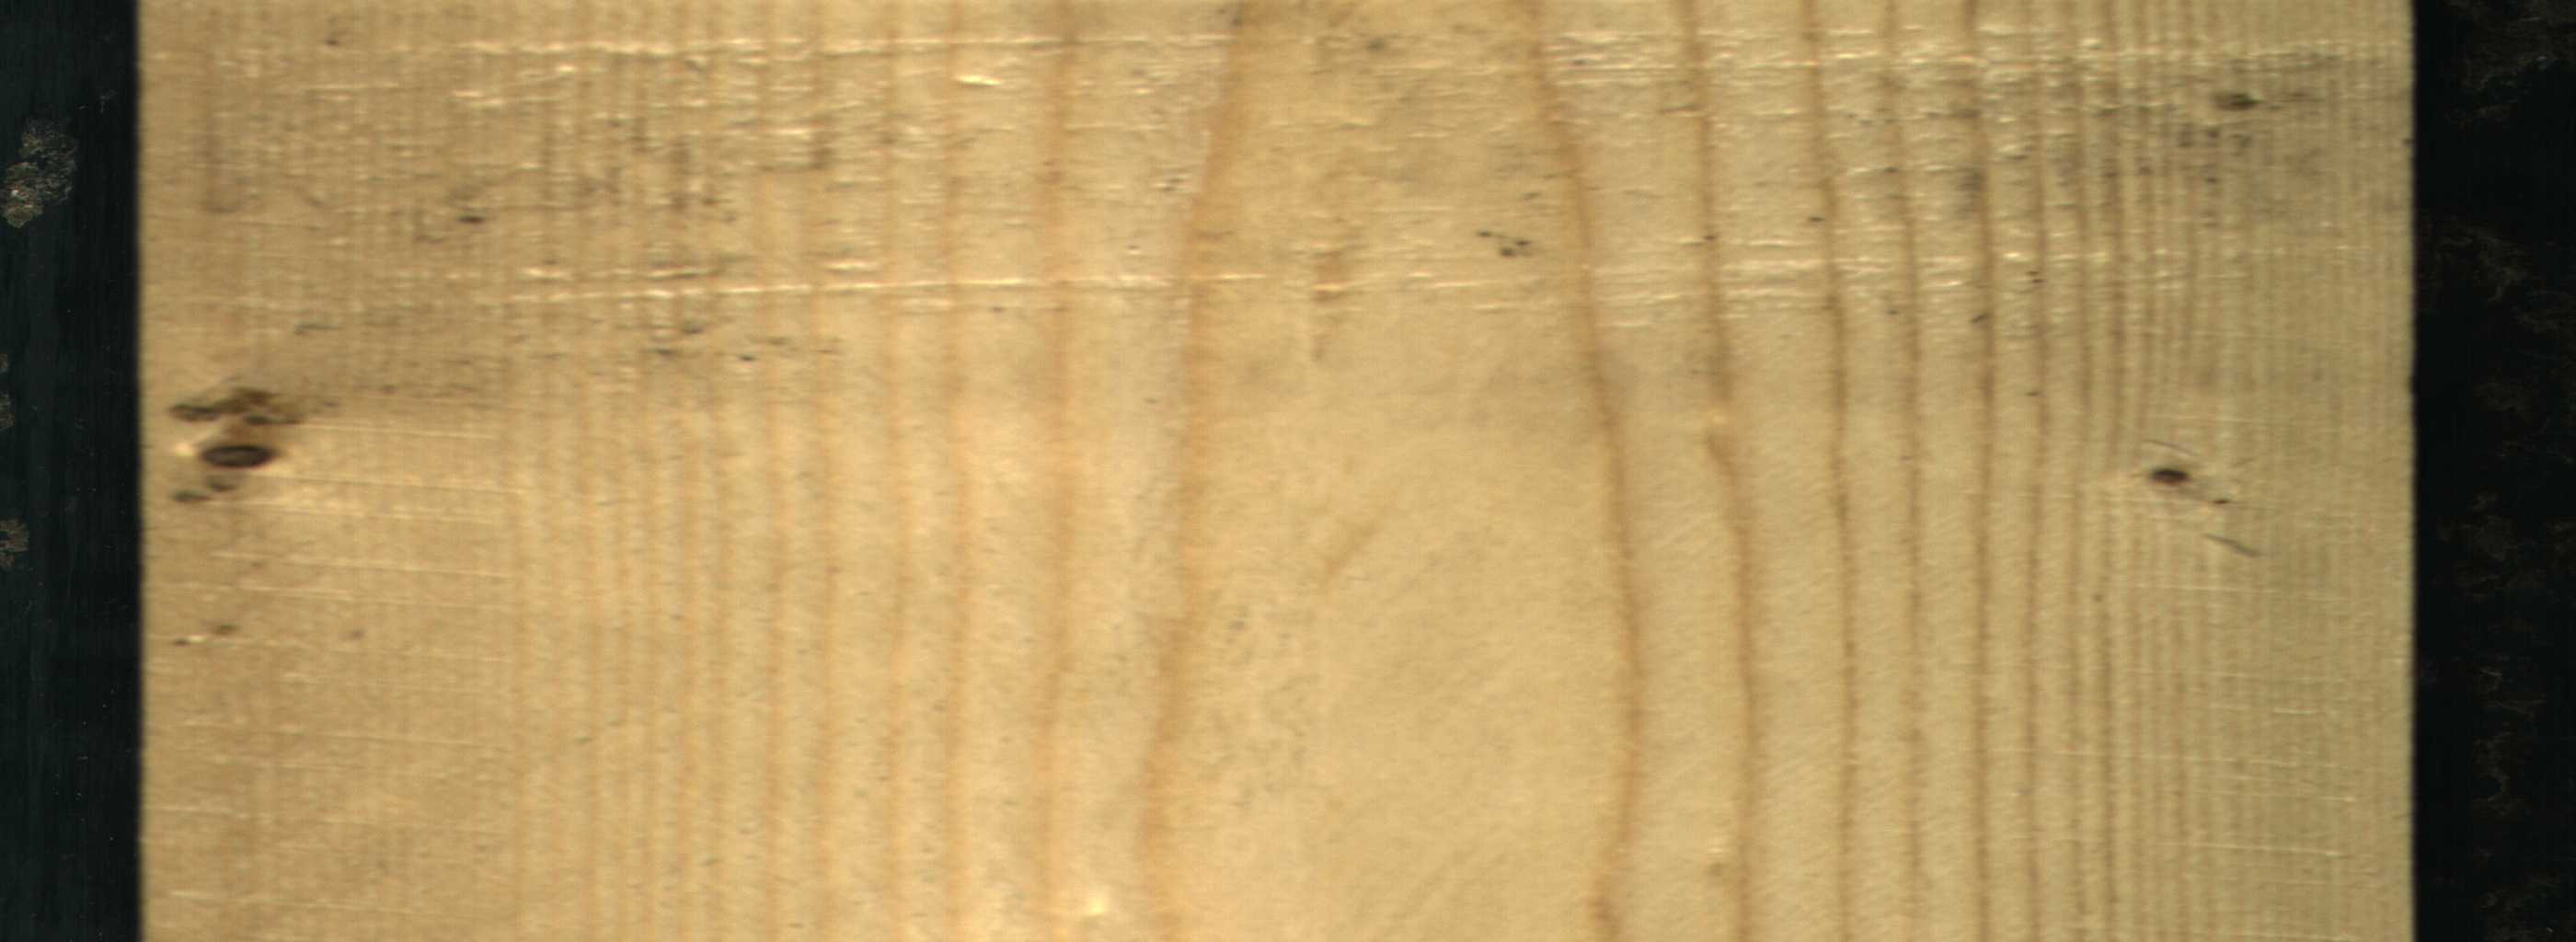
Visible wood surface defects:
Dead_Knot
Live_Knot